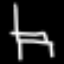
Label: chair